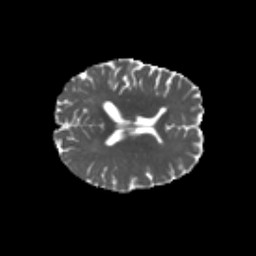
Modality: MD
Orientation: axial
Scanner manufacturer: siemens
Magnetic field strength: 3 T
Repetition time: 4.16 s
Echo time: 0.0806 s